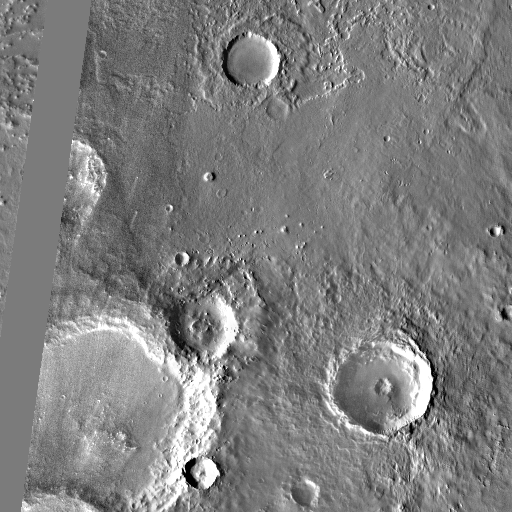
Crater classes present: Background, Other, Layered, Buried, Secondary